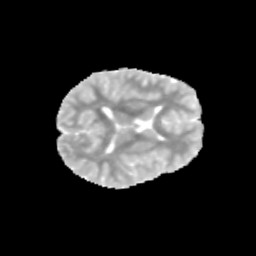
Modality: MD
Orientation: axial
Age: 9
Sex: male
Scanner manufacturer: siemens
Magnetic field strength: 3 T
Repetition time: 3.8 s
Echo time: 0.07 s